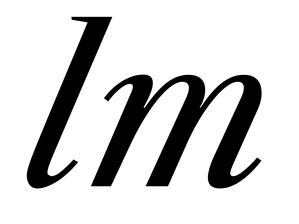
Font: LibreCaslonText-Italic_Italic